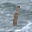
Label: 1